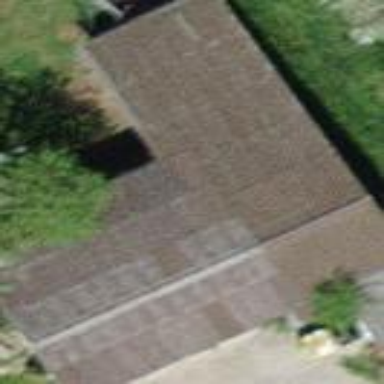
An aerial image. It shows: Barn.